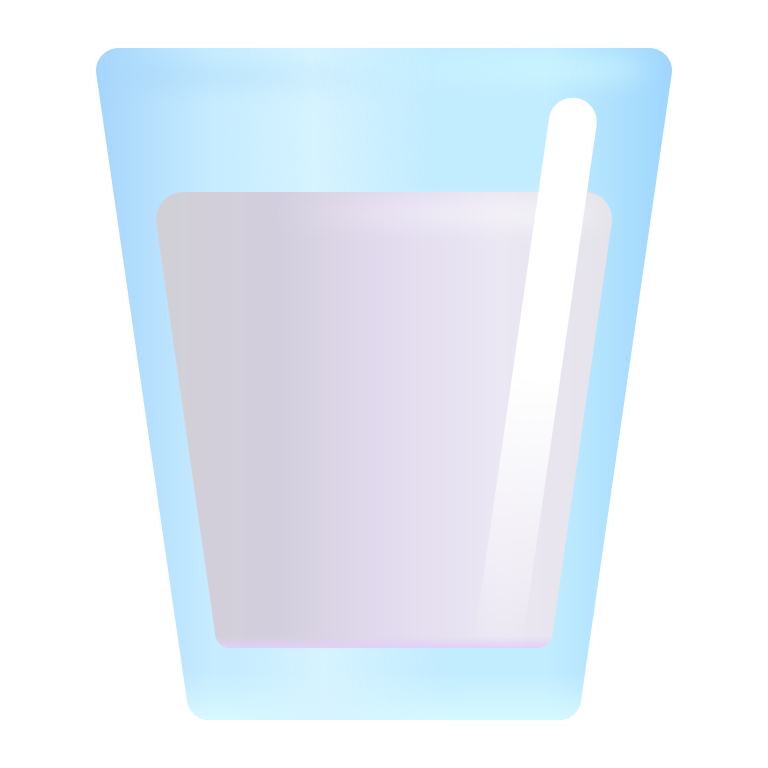
glass of milk color